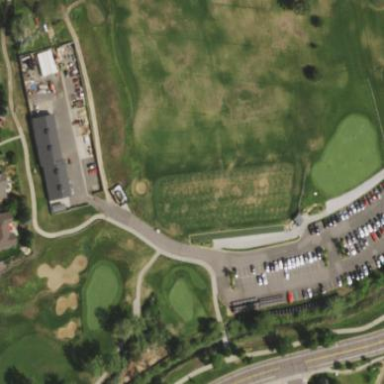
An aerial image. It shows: Golf tee on grassy land.